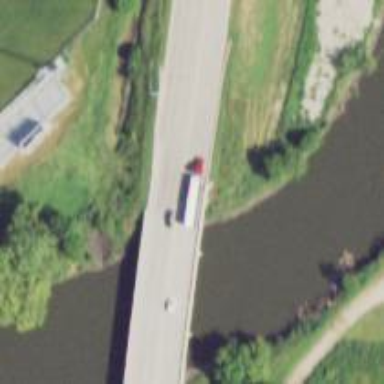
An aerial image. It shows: Trunk highway with bridge.